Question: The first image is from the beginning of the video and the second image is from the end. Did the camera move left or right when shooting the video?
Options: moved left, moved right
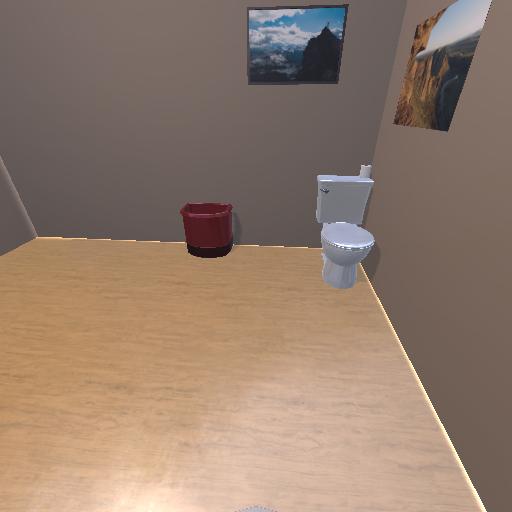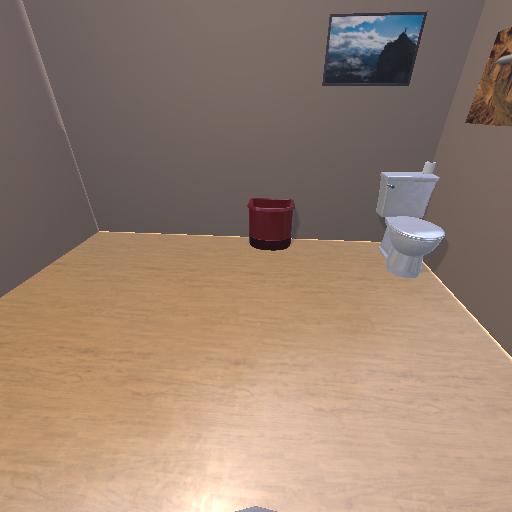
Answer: moved left